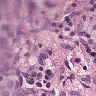
Metastatic tissue present: yes